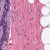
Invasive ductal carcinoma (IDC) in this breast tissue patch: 0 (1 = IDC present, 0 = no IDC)